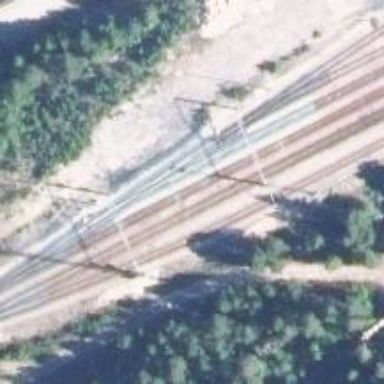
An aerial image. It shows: Railway track with electrified contact lines. This is siding track.